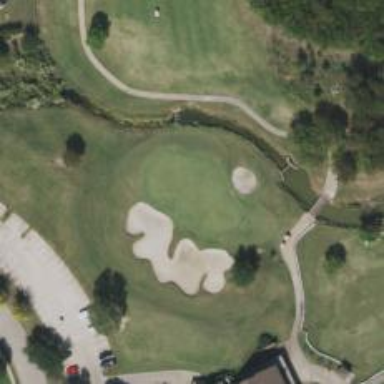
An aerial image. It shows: View of golf hole.